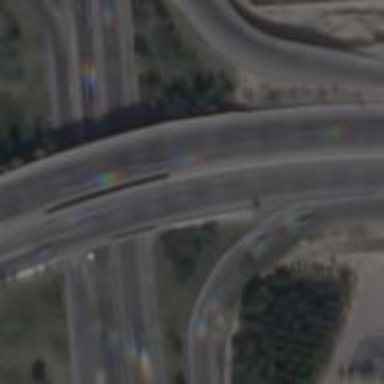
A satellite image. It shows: Trunk highway bridge.